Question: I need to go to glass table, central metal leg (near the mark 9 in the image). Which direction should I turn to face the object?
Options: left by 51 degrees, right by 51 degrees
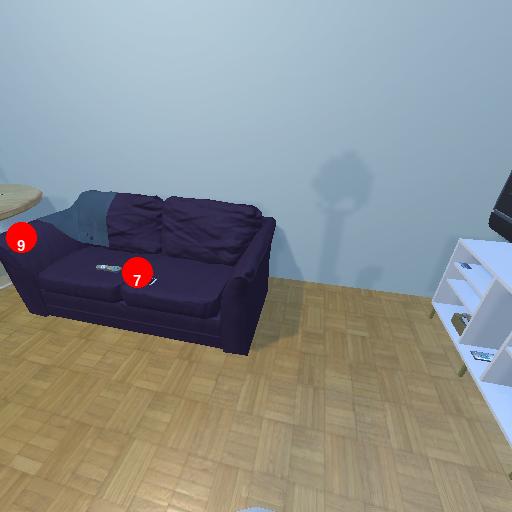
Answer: left by 51 degrees